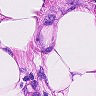
Metastatic tissue present: yes